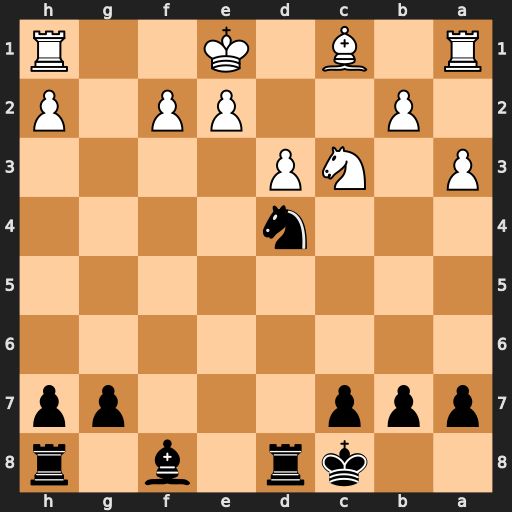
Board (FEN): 2kr1b1r/ppp3pp/8/8/3n4/P1NP4/1P2PP1P/R1B1K2R
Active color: b
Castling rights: KQ
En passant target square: -
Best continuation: Nc2+ Kd1 Nxa1